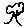
Label: tree